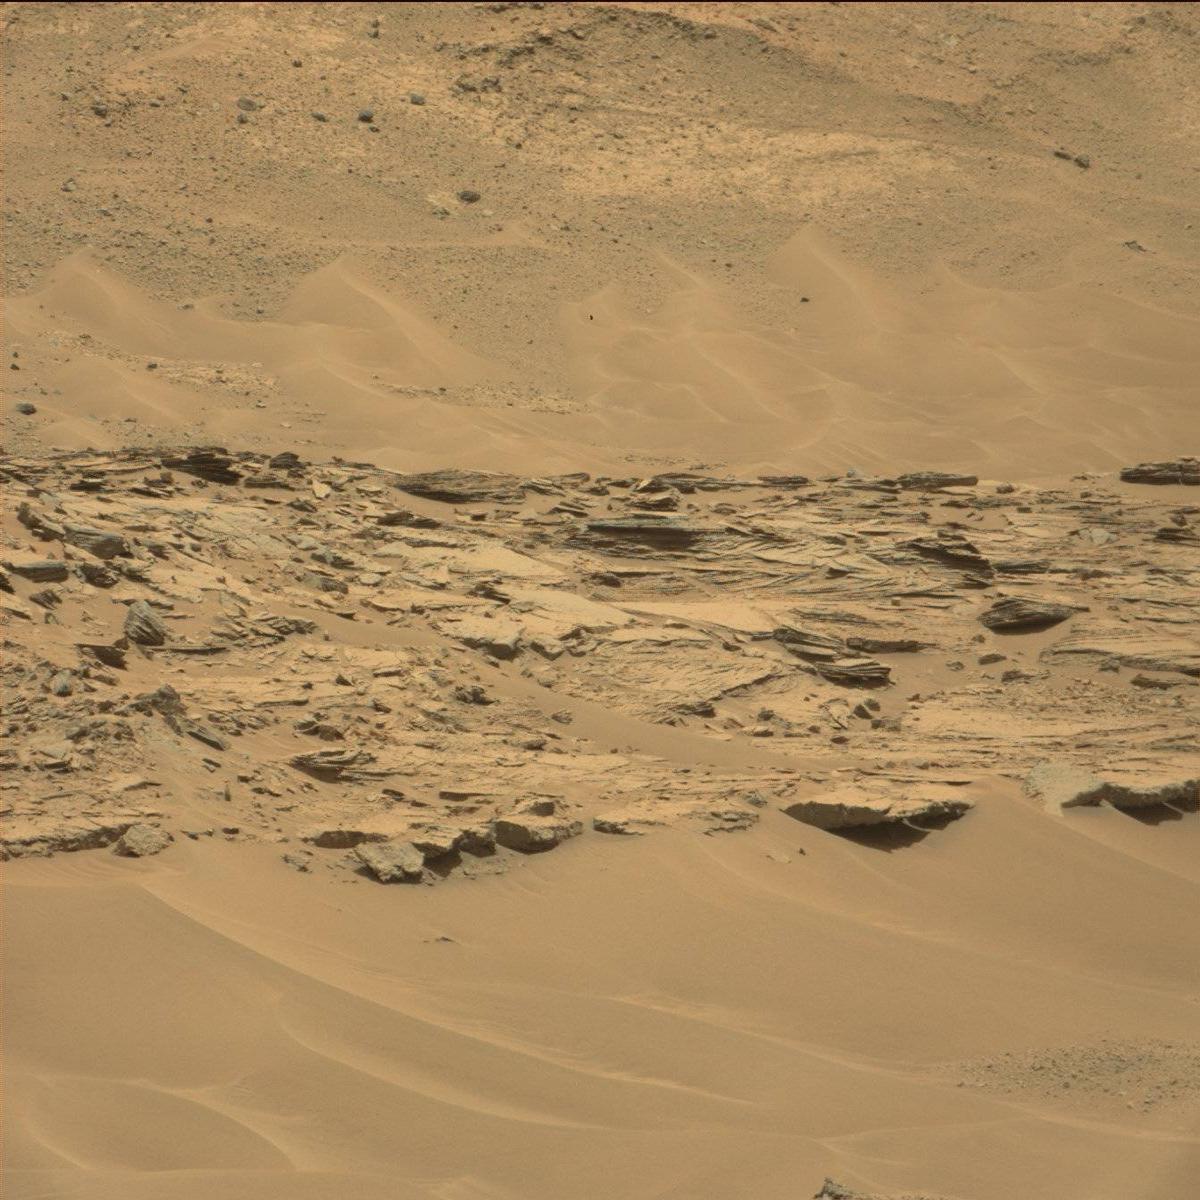
Terrain classes present: Bedrock, Sand / Soil